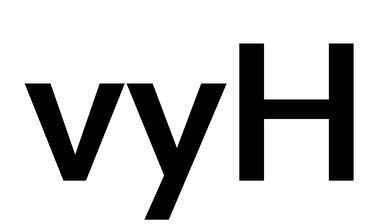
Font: InstrumentSans_SemiBold